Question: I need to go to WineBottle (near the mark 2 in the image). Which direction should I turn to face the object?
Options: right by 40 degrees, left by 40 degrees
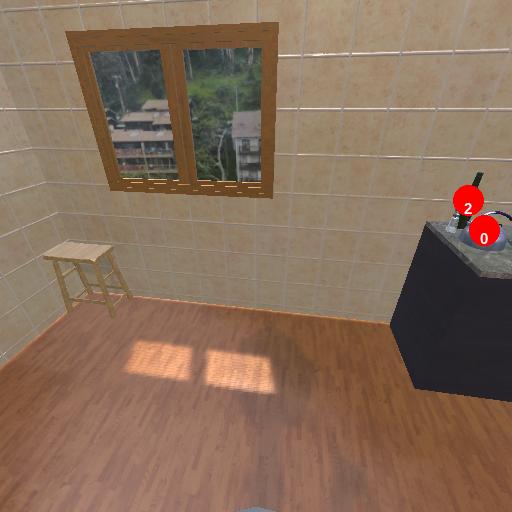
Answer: right by 40 degrees